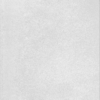
Label: dusty